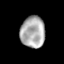
Tissue: skin
Cell type: Epithelial cells
Senescence score: 0.8912
Nuclear area (px): 756
Mean DAPI intensity: 171.628